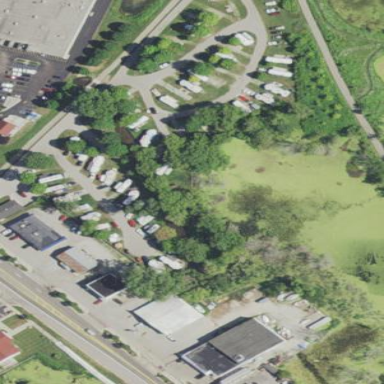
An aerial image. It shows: Caravan site for tourism.